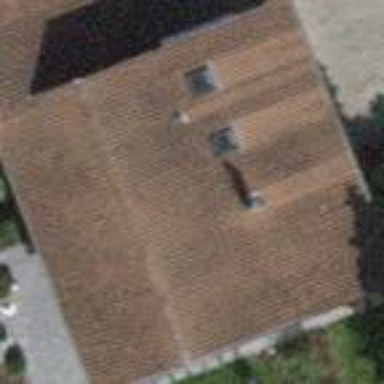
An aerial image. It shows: Detached building with gabled roof.